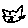
Label: cat